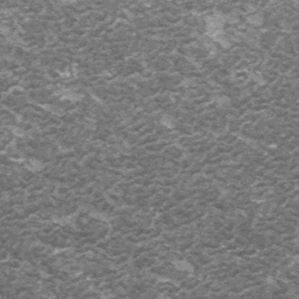
Label: frost